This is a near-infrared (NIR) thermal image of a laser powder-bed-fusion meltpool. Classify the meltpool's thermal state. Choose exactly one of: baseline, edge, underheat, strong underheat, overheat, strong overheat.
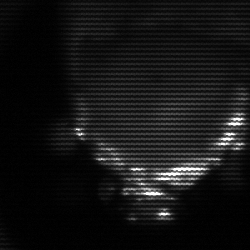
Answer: edge